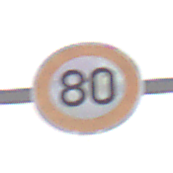
Verkehrszeichen: Geschwindigkeit80
Umgebung: Outdoor, Nature
Tageszeit: Night
Wetter: Overcast
Licht: Artificial
Jahreszeit: NotSpecified
Kontrast: LowContrast